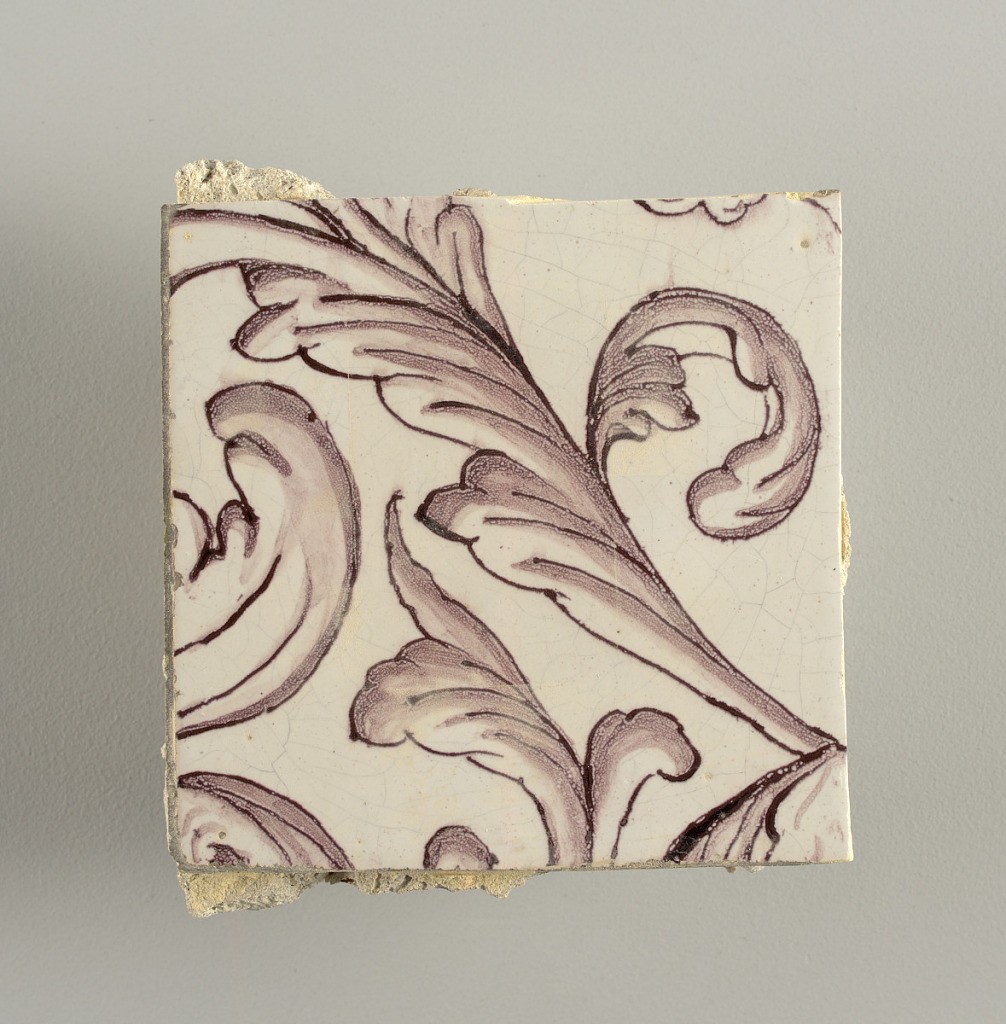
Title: Tile wall facing
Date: ca. 1725
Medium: Tin-glazed earthenware, underglaze
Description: Horizontal rectangle.  Thirty tiles wide and twenty-three tiles high with opening for fireplace eleven tiles wide and ten high.  Foliage arabesques disposed about three vertical axes from which are emphazised by urns at center and right, and at left by the figure of a standing woman carrying an infant on her arm and accompanied by two children.